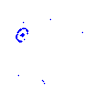
Particle: pion